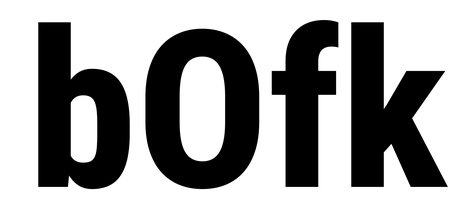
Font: Roboto_Condensed_ExtraBold